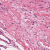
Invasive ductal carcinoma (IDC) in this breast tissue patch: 0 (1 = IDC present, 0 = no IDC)